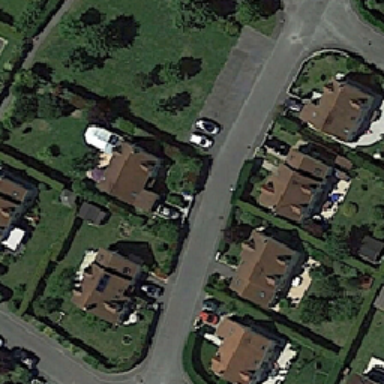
The two cars parked in the residential area .